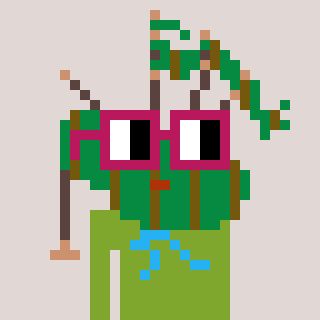
a pixel art character with square dark red glasses, a bagpipe-shaped head and a slimegreen-colored body on a warm background